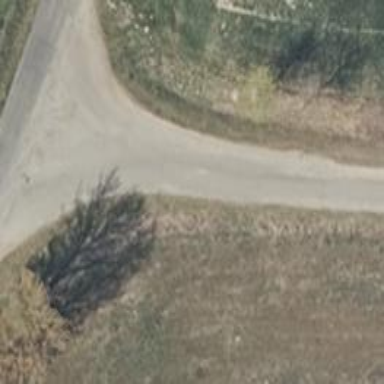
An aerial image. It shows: Unclassified road.